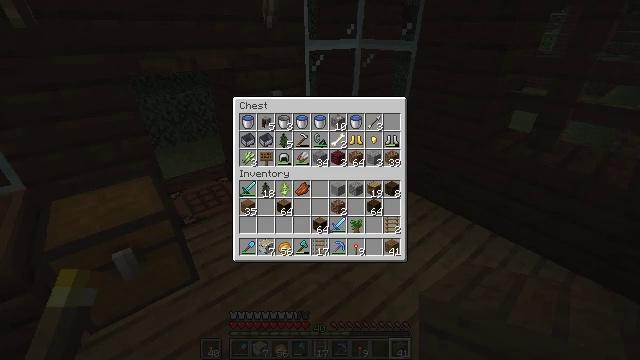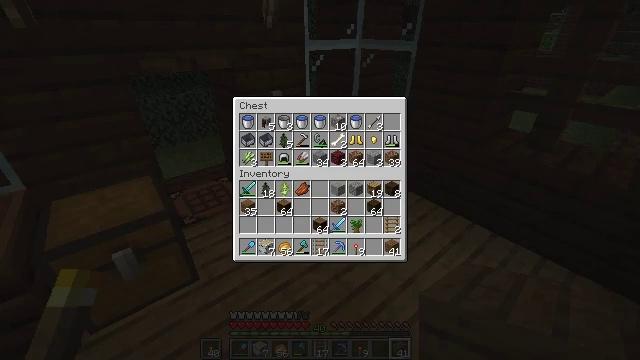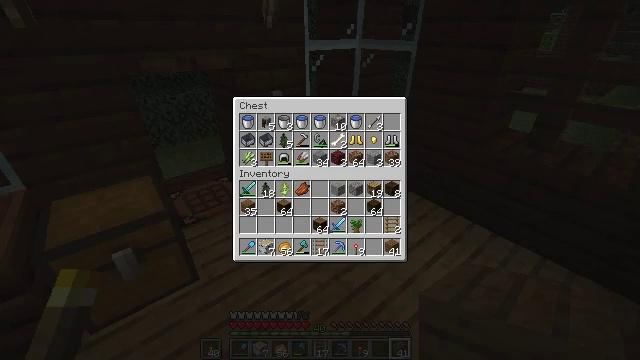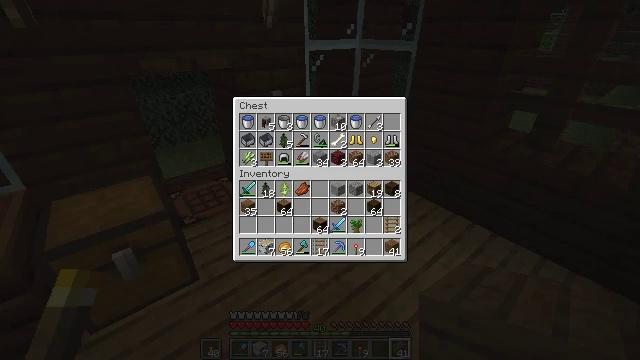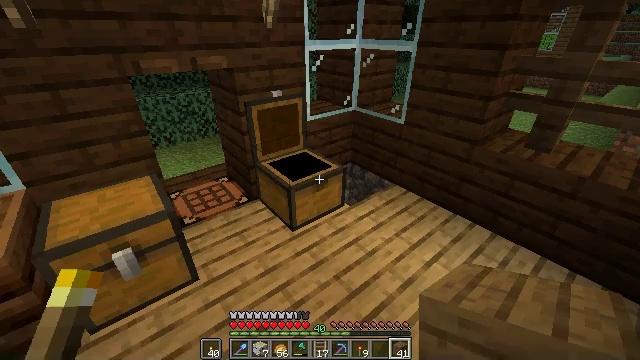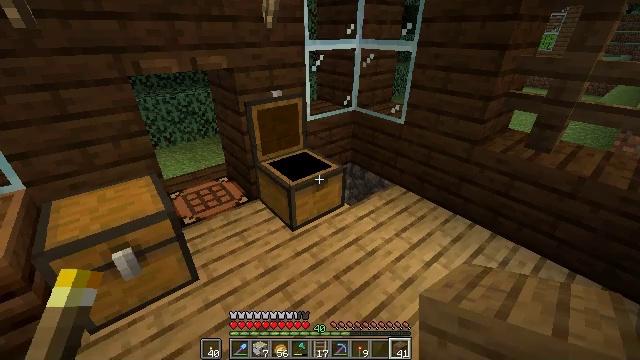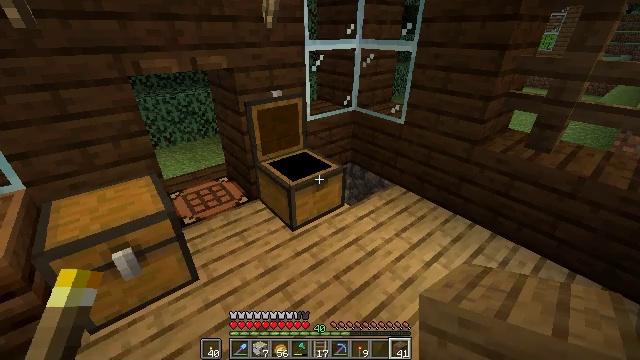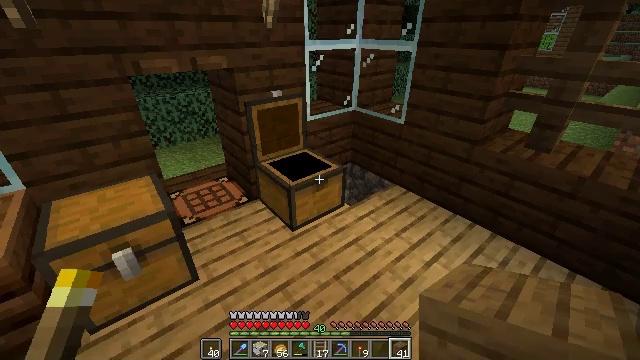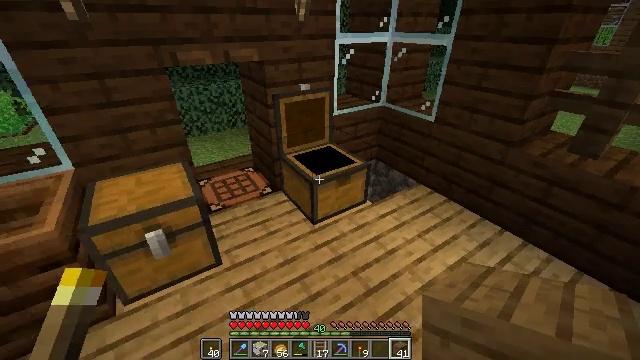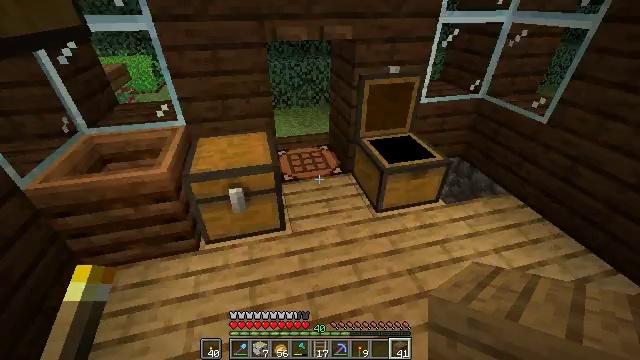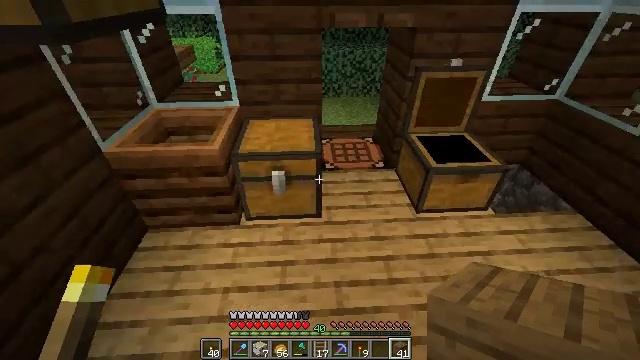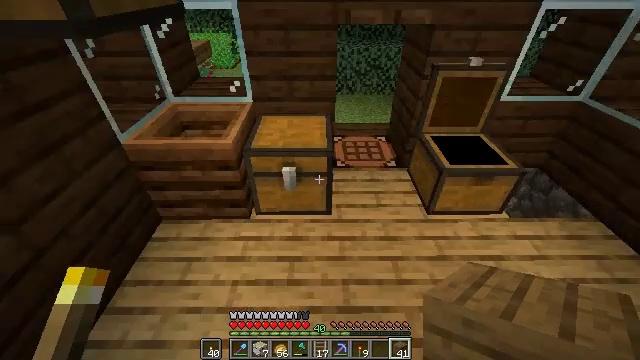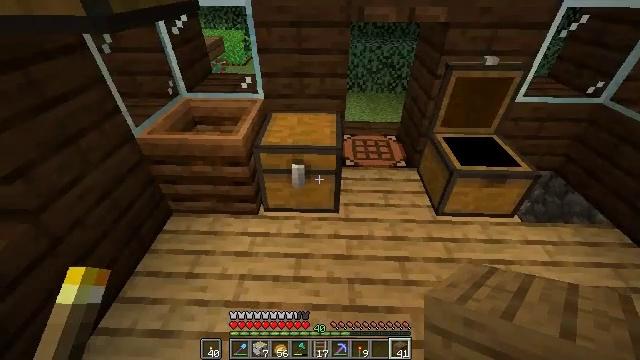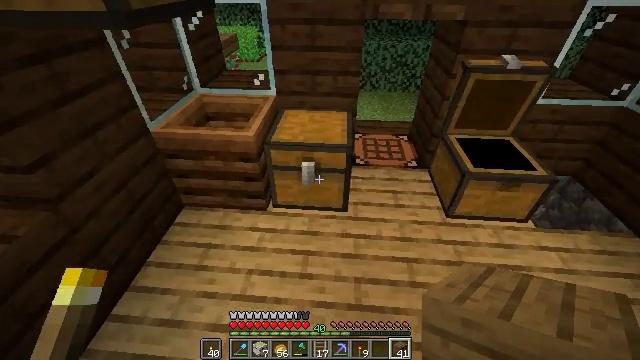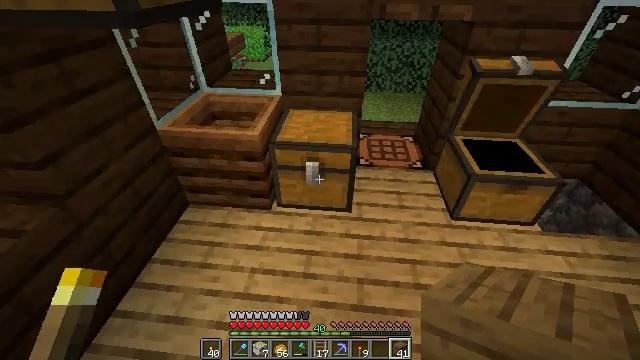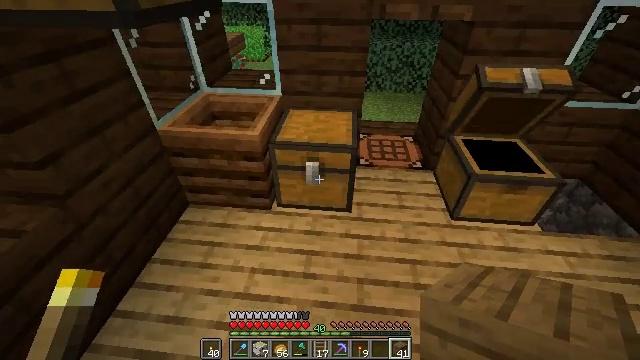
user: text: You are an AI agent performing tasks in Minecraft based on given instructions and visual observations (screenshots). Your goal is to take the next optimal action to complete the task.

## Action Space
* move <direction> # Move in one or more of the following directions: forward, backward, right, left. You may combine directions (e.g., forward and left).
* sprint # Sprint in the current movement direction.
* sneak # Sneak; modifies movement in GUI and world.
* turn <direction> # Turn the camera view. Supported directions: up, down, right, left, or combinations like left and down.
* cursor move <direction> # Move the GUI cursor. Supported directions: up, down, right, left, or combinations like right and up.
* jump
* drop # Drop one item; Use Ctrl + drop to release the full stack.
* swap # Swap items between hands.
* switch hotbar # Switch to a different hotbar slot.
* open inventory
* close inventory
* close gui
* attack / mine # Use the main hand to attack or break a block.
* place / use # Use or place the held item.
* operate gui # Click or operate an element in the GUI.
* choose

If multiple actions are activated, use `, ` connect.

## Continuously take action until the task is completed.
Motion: motion action
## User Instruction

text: Mine potatoes from the farmland.
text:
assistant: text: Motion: no_op
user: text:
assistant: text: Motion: no_op
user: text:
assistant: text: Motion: no_op
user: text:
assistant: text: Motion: no_op
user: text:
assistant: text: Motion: close gui
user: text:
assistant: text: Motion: no_op
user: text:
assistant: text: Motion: no_op
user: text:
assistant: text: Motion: turn left and down
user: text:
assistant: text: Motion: turn left and down
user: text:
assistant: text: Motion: turn left and down
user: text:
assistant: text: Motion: turn left
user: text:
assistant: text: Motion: turn left
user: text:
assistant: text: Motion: turn left
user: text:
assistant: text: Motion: turn left
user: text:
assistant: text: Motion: use / place
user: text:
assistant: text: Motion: use / place
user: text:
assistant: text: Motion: use / place
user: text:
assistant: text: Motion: use / place
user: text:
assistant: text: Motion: no_op
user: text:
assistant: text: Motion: open gui
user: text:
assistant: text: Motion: no_op
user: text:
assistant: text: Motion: no_op
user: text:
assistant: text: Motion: no_op
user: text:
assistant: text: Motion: no_op
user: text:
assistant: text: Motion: no_op
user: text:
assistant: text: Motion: no_op
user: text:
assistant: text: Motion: no_op
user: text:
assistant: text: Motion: no_op
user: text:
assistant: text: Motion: no_op
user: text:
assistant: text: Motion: cursor move right